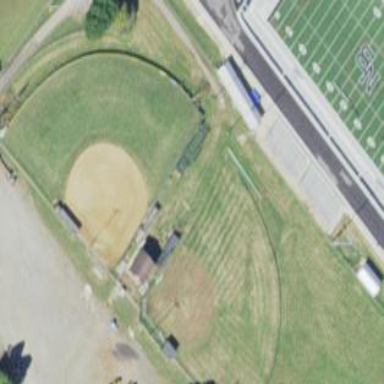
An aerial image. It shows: Softball pitch for leisure sports.